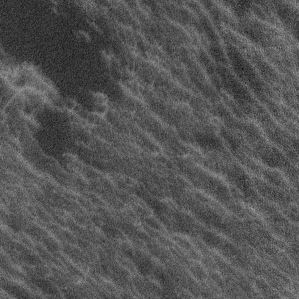
Label: frost